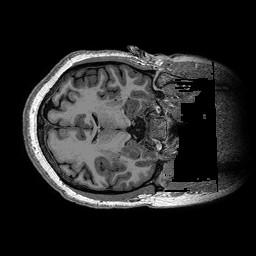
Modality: T1w
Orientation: axial
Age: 27
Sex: female